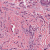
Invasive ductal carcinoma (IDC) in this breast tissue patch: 1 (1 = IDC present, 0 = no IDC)